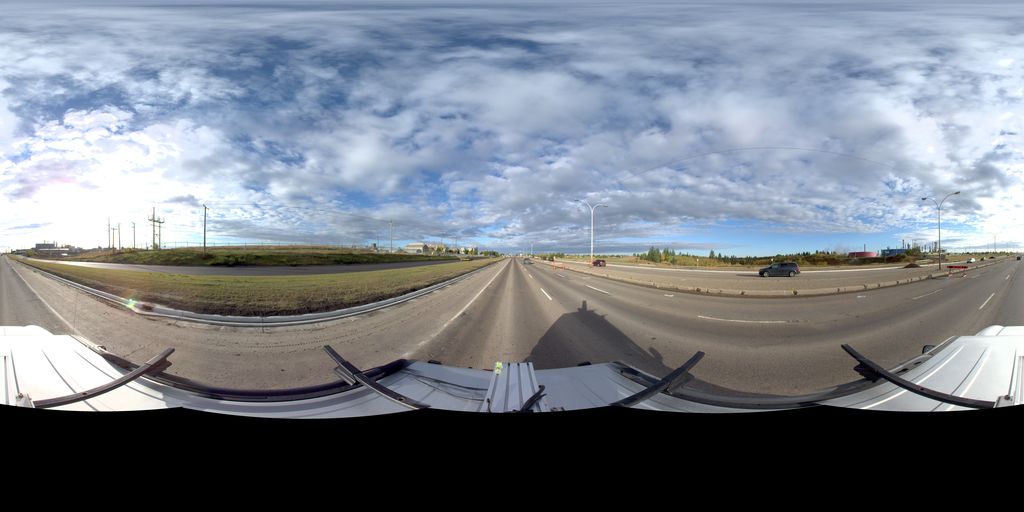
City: edmonton